Question: I am creating a custom workflow that is - Triggered on the create of a record (Custom Activity).
I need to be able to access the data from the Custom Activity above within my Custom workflow but I am have a hard time finding a reference on how to get the information from the newly created record.
Any advice?
Thanks in advanced.
Edit:
'''
public sealed class FeeInvoiceGenerator : CodeActivity
{
[Input("MyFee")]
[ReferenceTarget("fee")]
[RequiredArgument]
public InArgument<EntityReference> SomeFee { get; set; }
protected override void Execute(CodeActivityContext executionContext)
{
ITracingService tracingService = executionContext.GetExtension<ITracingService>();
try
{
tracingService.Trace("Creating Invoice for Fee");
WorkFlowHelper workFlowHelper = new WorkFlowHelper();
workFlowHelper.debugMessagesOn = true;
//creates connection info
InvoiceFeeHelper invoiceFeeHelper = new InvoiceFeeHelper();
invoiceFeeHelper.ConnectionInfo(workFlowHelper);
invoiceFeeHelper.CreatingConnection(workFlowHelper, executionContext);
//initialize other classes
FeeMaster feeMaster = new FeeMaster();
InvoiceMaster invoiceMaster = new InvoiceMaster();
InvoiceFeeMaster invoiceFeeMaster = new InvoiceFeeMaster();
EntityReference getFee = this.SomeFee.Get(executionContext);
String feeId = getFee.Id.ToString();
invoiceFeeMaster.CreateInvoiceFromFee(workFlowHelper, invoiceFeeHelper, invoiceMaster, feeMaster, feeId, executionContext);
}
catch (Exception ex)
{
throw new NotImplementedException("error occured" + ex.Message);
}
}
}
'''
However, I am running into an issue where I cannot access the [Set Properties] within the workflow itself to assign the input. (at least this is what I have seen from other examples online and it is blank for me)
I have also tried to use:
'''
IWorkflowContext workFlowContext = workFlowHelper.context.GetExtension<IWorkflowContext>();
Guid _feeRecordID = workFlowContext.PrimaryEntityId;
'''
in order to get the records Id to no avail. The other portions of my custom workflow work, If I pass in a guid from a 'Fee'(the record I need to grab), everything works great.
Am I doing something wrong?
Second Edit:
I needed to restart IIS on the CRM server before it would recognize that there were inputs to be used.
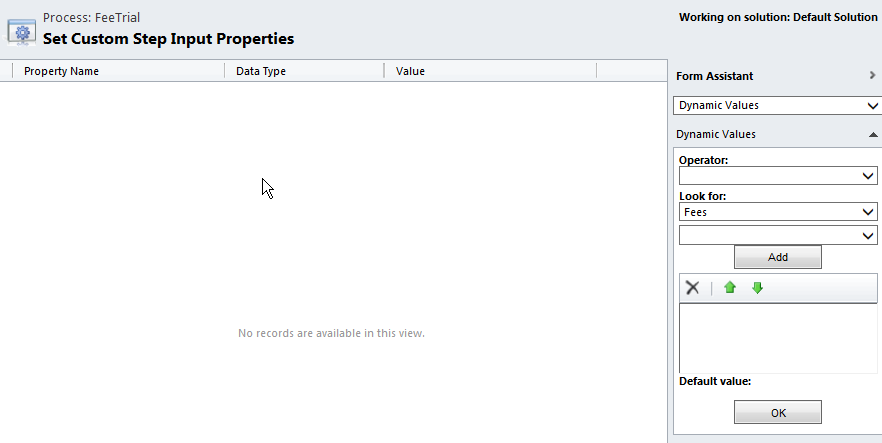
Answer: Couple of ways you could do this:
1. Use an input parameter to pass all the data you need.
2. Use an input parameter to pass the ID of the record, and then use the IOrganizationService to retrieve the rest of the data.
Please see <URL> for examples and further detail.